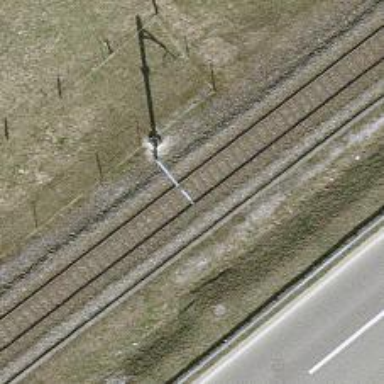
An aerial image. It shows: Catenary mast for power lines.